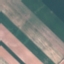
Land use / land cover: AnnualCrop